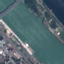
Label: River